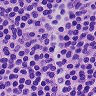
Metastatic tissue present: no